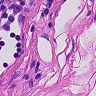
Metastatic tissue present: no